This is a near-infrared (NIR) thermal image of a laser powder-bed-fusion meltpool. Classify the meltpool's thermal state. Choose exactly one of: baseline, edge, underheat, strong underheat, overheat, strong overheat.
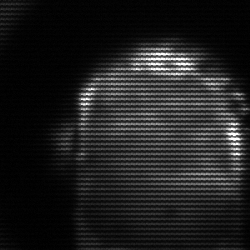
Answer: baseline